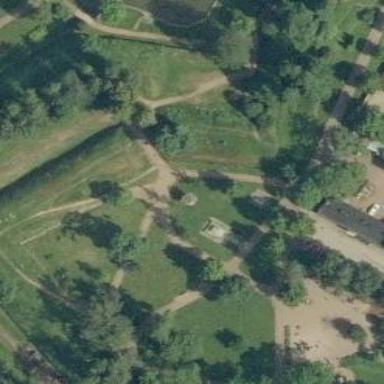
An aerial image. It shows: Memorial site with historic significance.